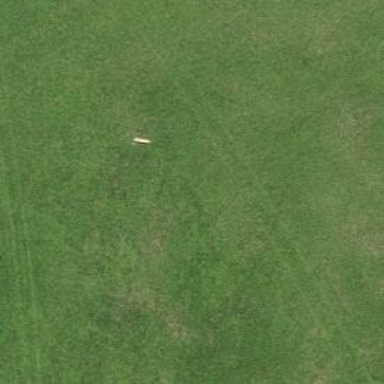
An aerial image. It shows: Disc golf tee.